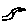
Label: bird